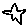
Label: star